Interaction volume radius: 10 \u00c5
Interaction volume height: 15 \u00c5
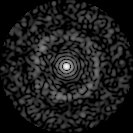
Disorder parameter: 0.8323